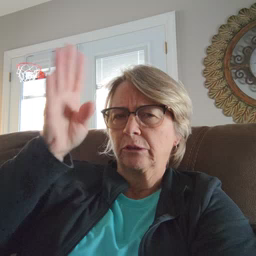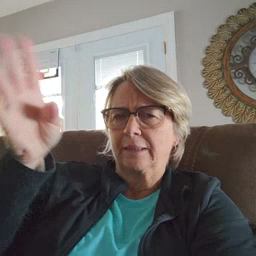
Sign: pretend